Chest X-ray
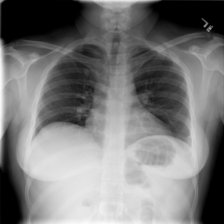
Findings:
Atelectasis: negative
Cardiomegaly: negative
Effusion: negative
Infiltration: negative
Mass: negative
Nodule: negative
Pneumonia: negative
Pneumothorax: negative
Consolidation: positive
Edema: negative
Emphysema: negative
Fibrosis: negative
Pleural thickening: negative
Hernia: negative